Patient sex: M
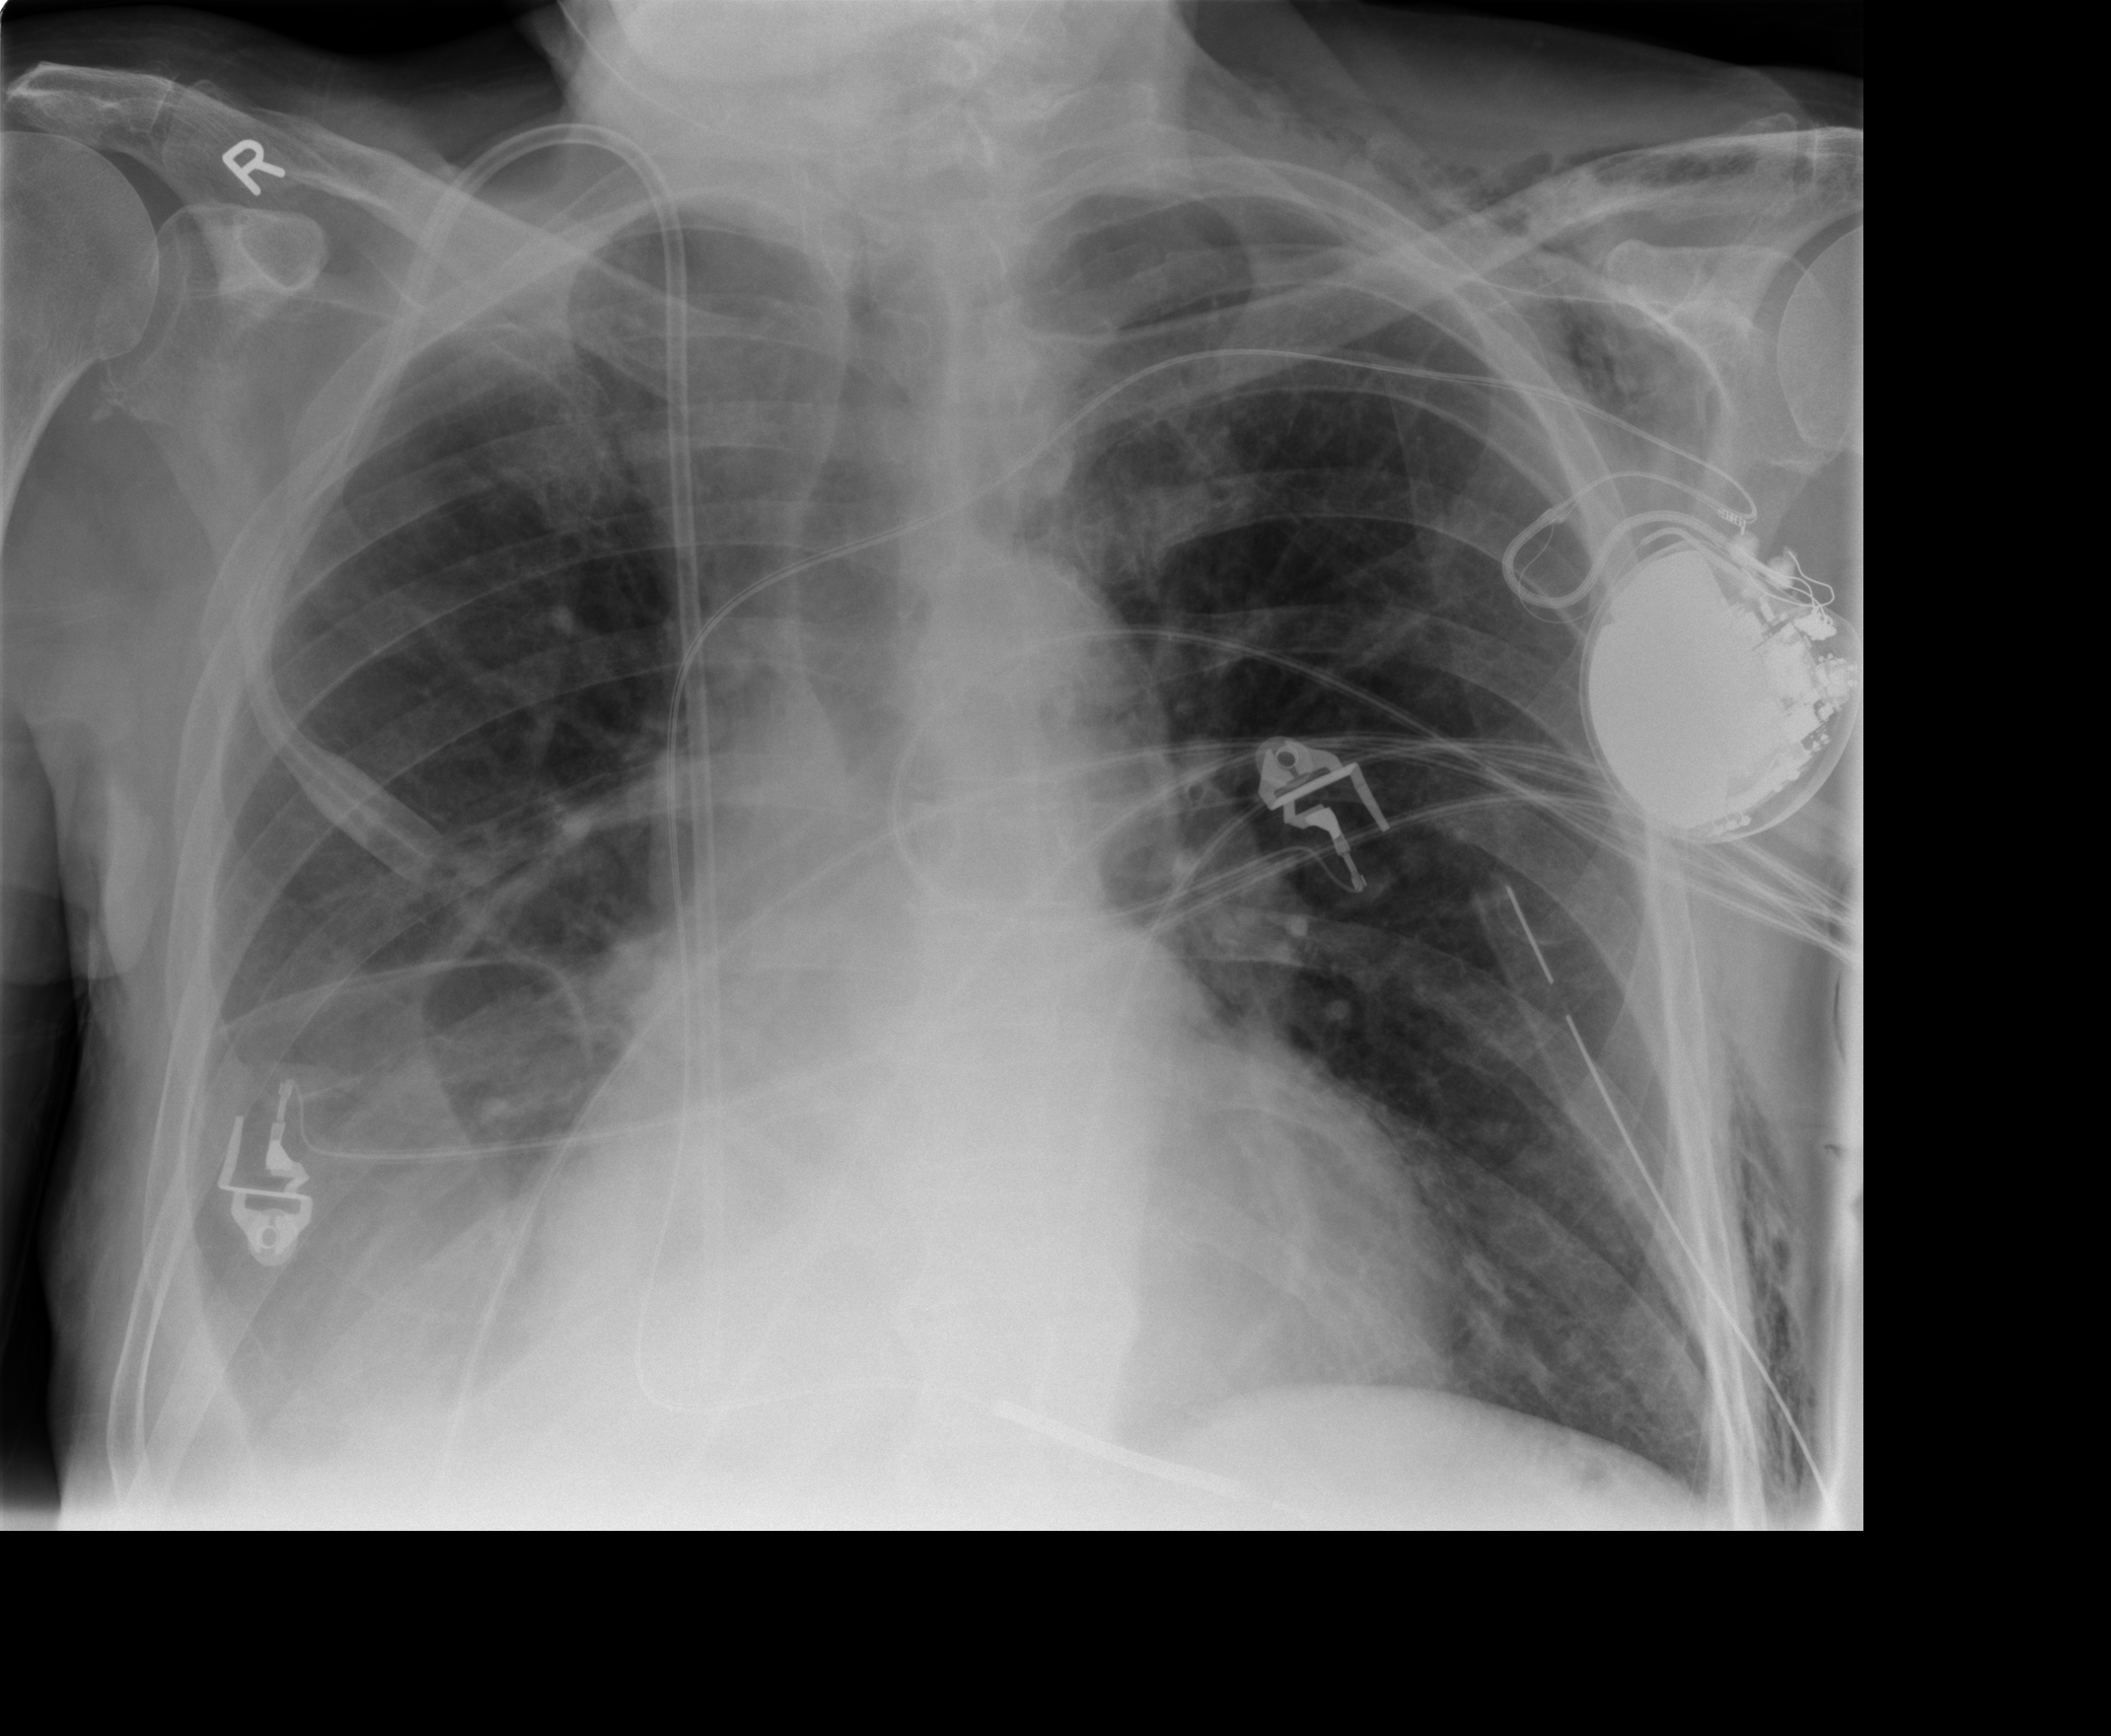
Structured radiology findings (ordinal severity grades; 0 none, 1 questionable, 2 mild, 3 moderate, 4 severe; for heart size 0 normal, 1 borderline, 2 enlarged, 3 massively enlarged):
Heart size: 0
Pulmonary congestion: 0
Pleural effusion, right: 2
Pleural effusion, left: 0
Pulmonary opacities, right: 0
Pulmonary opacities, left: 0
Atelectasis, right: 2
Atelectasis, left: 0